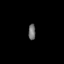
Tissue: skin
Cell type: Epithelial cells
Senescence score: 0.2318
Nuclear area (px): 113
Mean DAPI intensity: 111.115